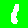
Digit: 1